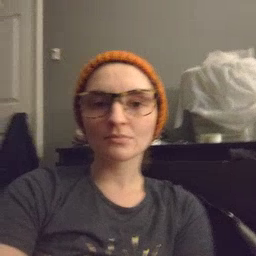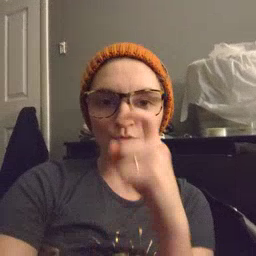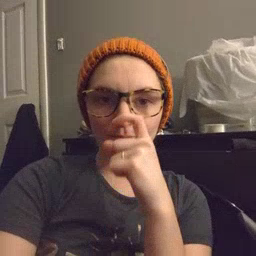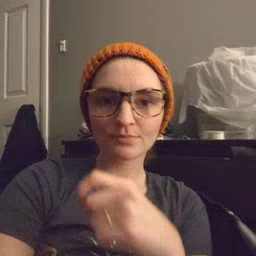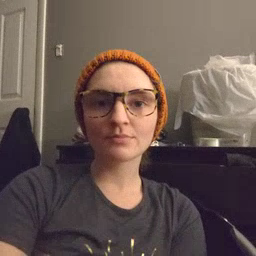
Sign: doll